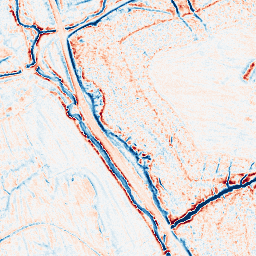
Category: edge_preserving
Decomposition family: anisotropic_diffusion
Decomposition parameters: iterations: 10
kappa: 30
gamma: 0.2
Upsampling method: bspline
Upsampling parameters: scale: 8
Upsampling scale: 8